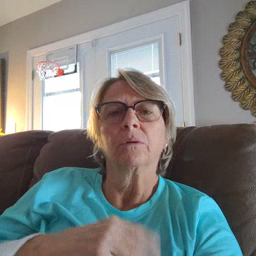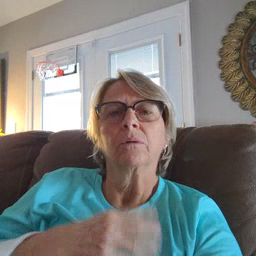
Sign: water